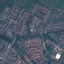
Land use / land cover class: Residential